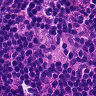
Metastatic tissue present: no